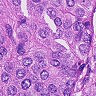
Metastatic tissue present: yes